Question: From xampp control panel you can install Apache and MySQL as windows services.
What are the benefits or differences of running Apache and MySQL as windows services from running them without these services?

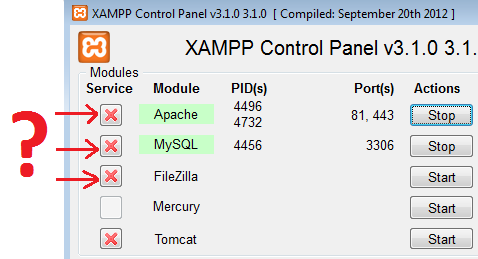
Answer: These processes as Windows Server's services, get started when windows is restarted, and can be monitored and be operated as any other windows service.
Look at the <URL>